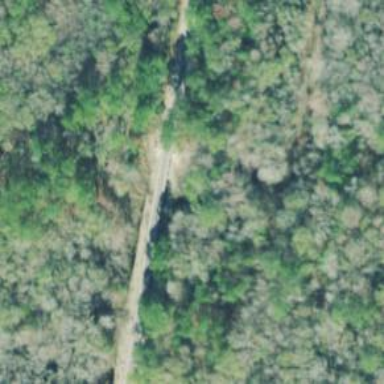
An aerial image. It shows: Railway track.